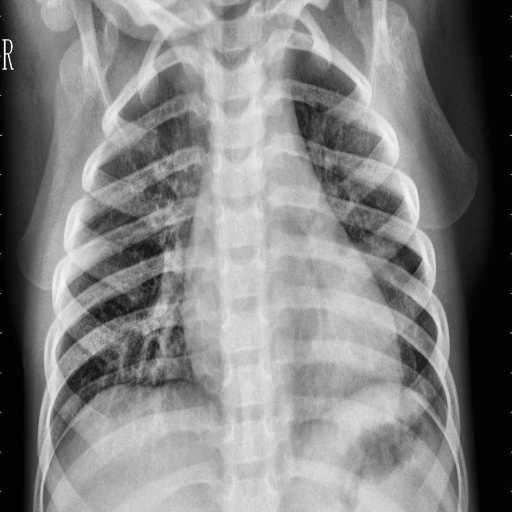
Finding: PNEUMONIA